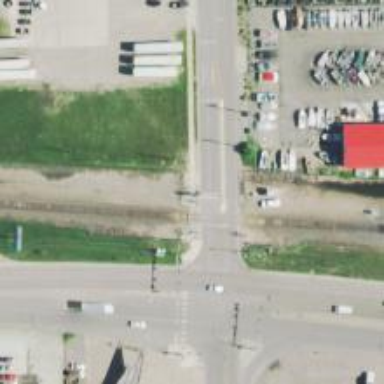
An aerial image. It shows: Footway along the road.